Aerial crown-view tile of a tropical tree (Barro Colorado Island, Panama), acquired 20250512:
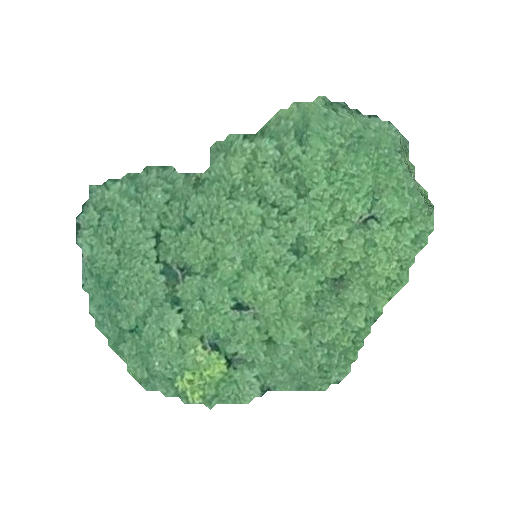
Species: Jacaranda copaia
GBIF accepted scientific name: Jacaranda copaia
Crown area: 111.763 m²